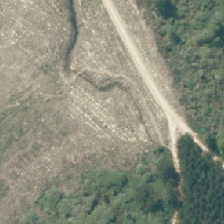
Land cover: harvested_forest